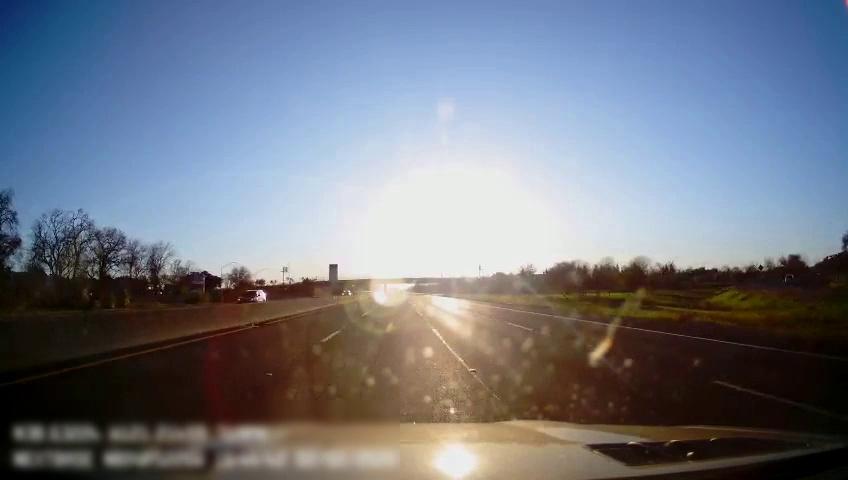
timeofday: Day
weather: Sunny
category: Drivable Space
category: Drivable Space
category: Vehicles | SUV
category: Vehicles | SUV
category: Vehicles | Truck
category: Lanes | Alternate Lane
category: Lanes | Alternate Lane
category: Lanes | Current Lane
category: Lanes | Current Lane
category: Lanes | Alternate Lane
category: Traffic | Signs